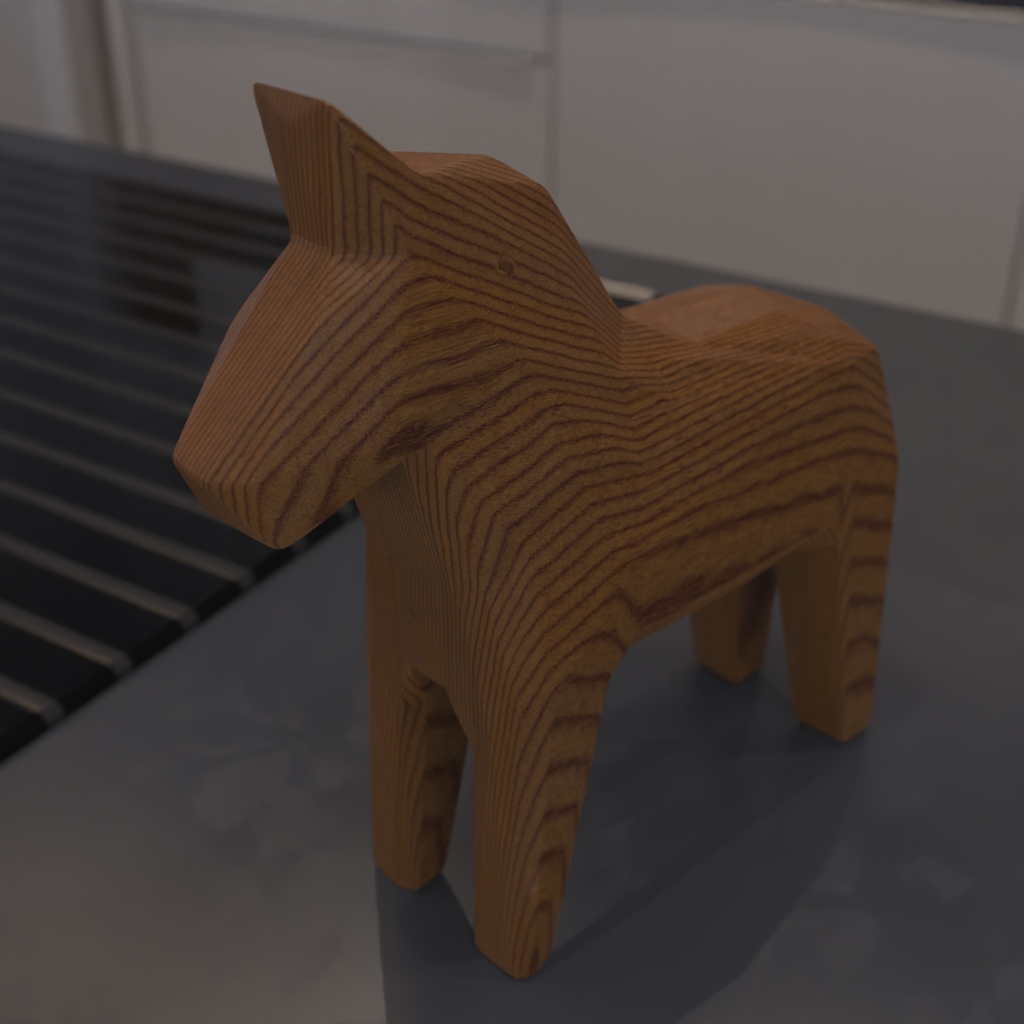
A high quality rendering of a dalahest_oak dalecarlian horse figurine made of varnished dark oak standing on a dark kitchen counter in an dark kitchen counter,long-shot from overhead view of the front right side, 50 mm, f 11